Interaction volume radius: 5 \u00c5
Interaction volume height: 10 \u00c5
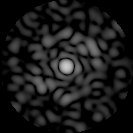
Disorder parameter: 0.8378